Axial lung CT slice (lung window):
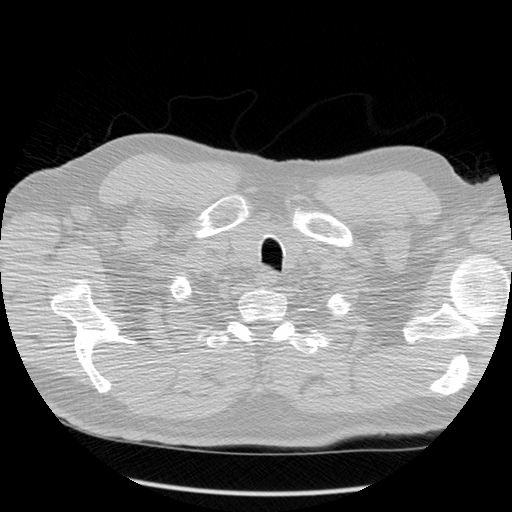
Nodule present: no